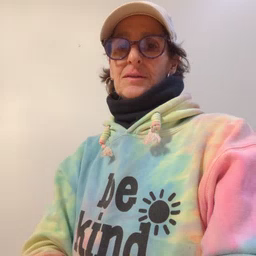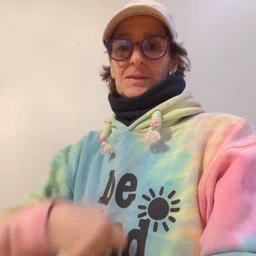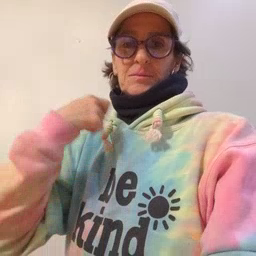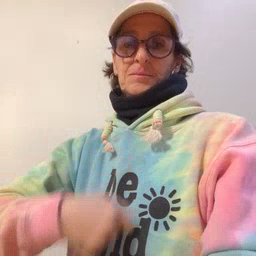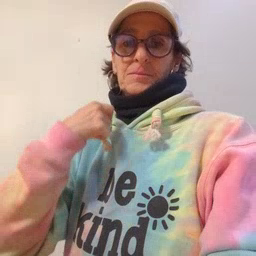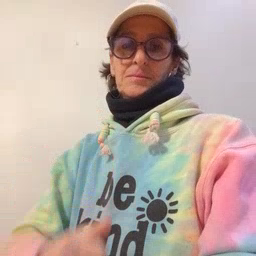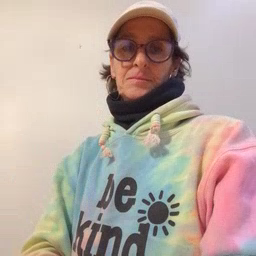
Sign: zipper